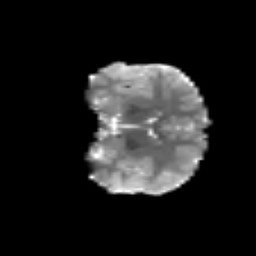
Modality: T2w
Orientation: coronal
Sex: female
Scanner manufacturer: siemens
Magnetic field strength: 3 T
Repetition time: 5 s
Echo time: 0.071 s